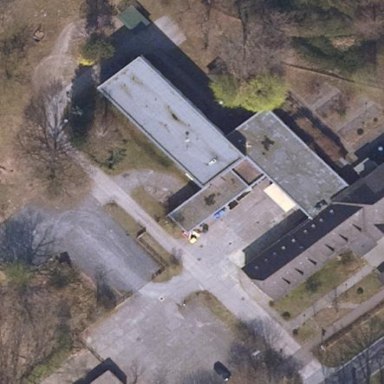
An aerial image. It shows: Educational institution office.